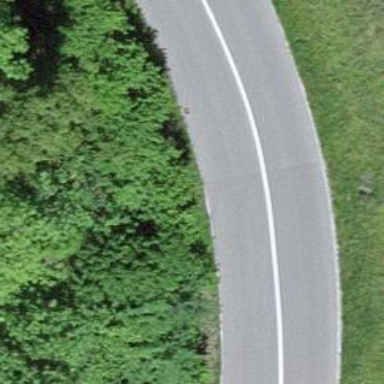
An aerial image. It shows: Tertiary road with asphalt surface.